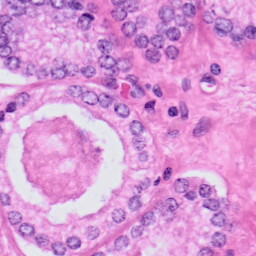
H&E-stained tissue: Prostate